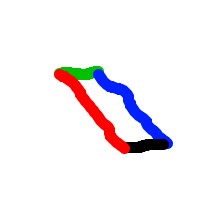
Shape: parallelogram